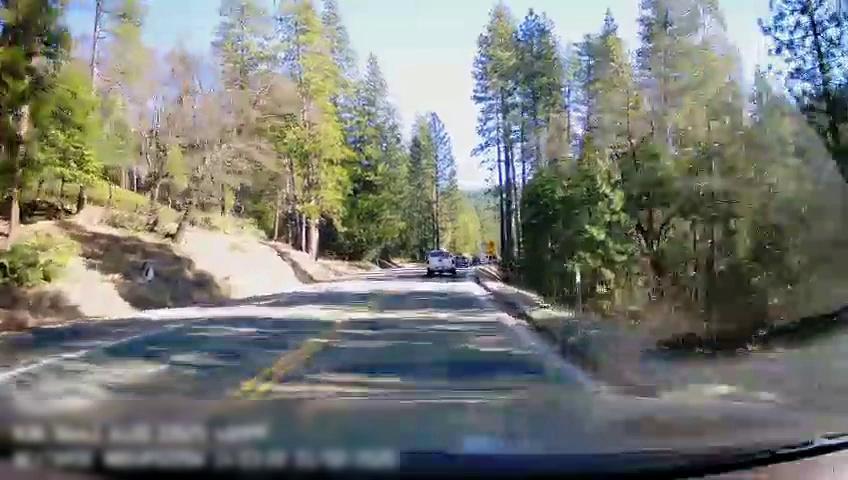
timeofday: Day
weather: Sunny
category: Drivable Space
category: Vehicles | Car
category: Vehicles | Truck
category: Lanes | Opposite Lane
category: Lanes | Opposite Lane
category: Lanes | Current Lane
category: Lanes | Current Lane